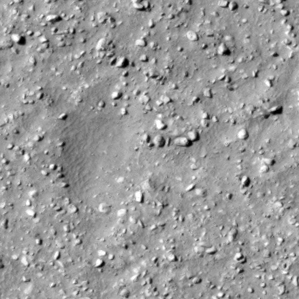
Label: non_frost